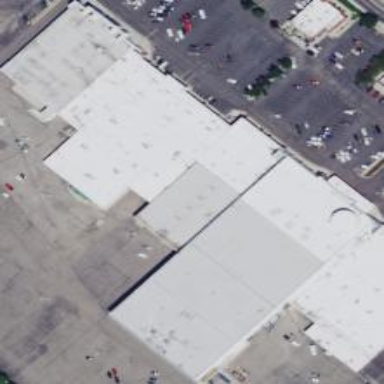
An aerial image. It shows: Mall building with flat roof.